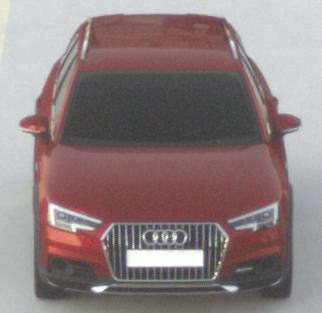
Make: Audi
Model: A4 Allroad 45 TFSI
Detailed model: A4 (B9) allroad
Model produced from: 2019/02
Model produced until: 2019/05
Doors: 5
Color: red
Road condition: dry road
Daytime: sunrise or sunset
Contrast: low contrast